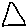
Label: triangle